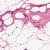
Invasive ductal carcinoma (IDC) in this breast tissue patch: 0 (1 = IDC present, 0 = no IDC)